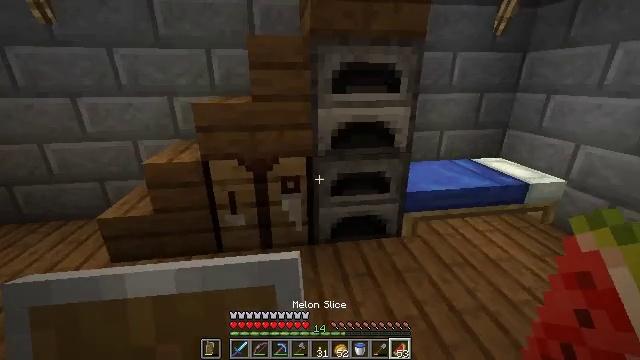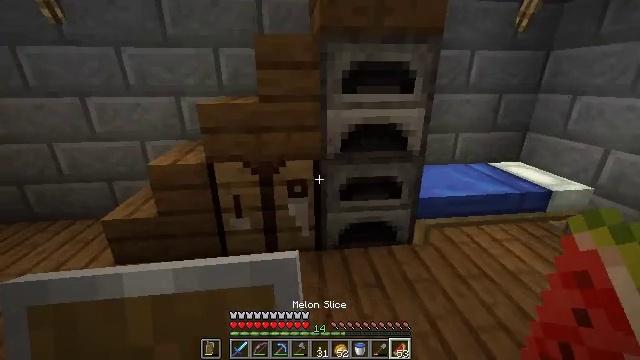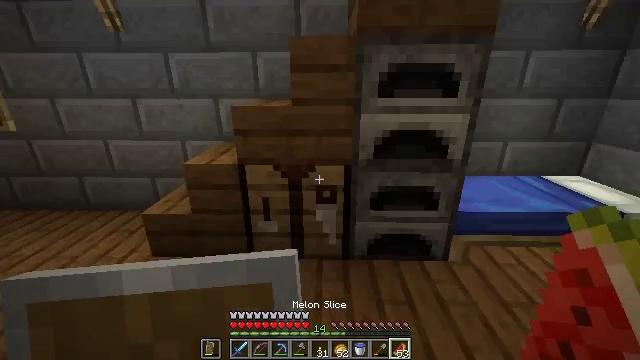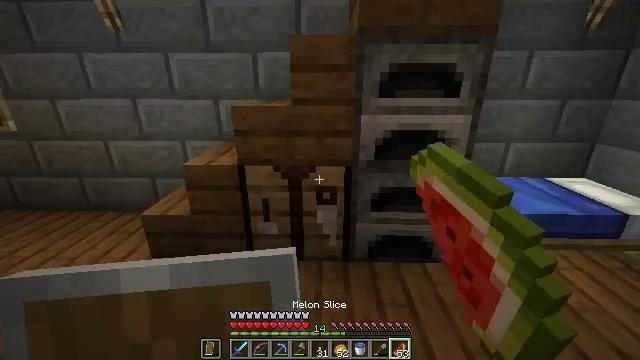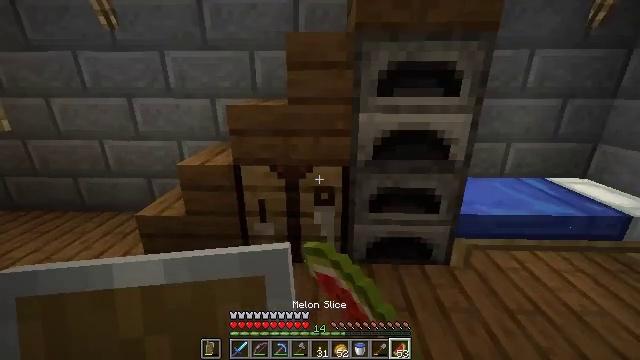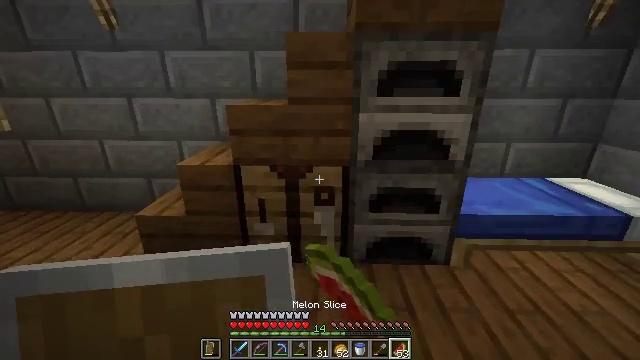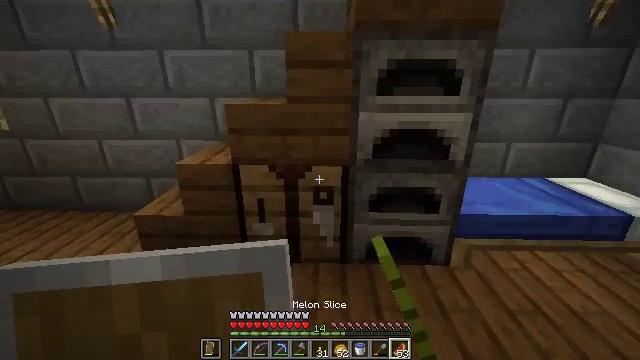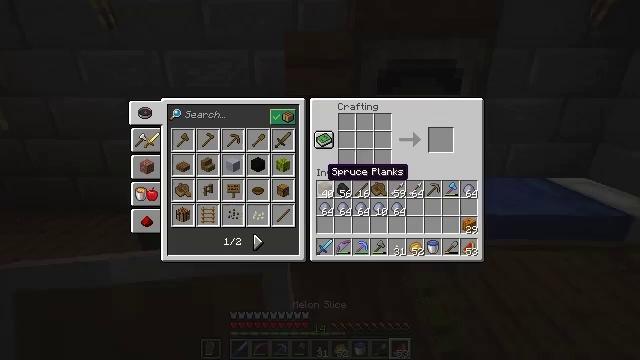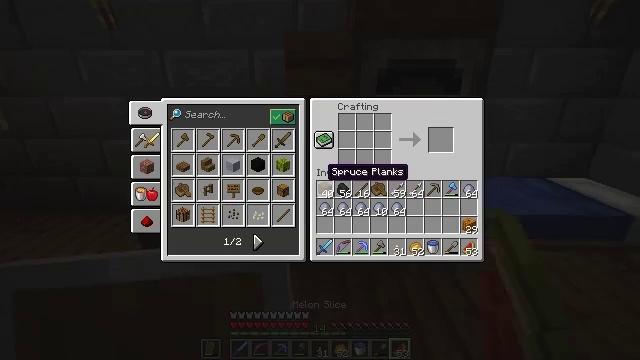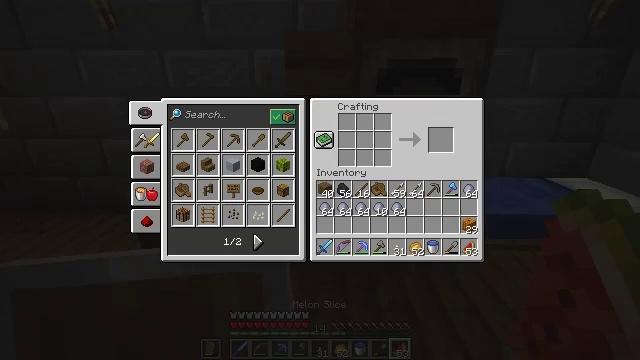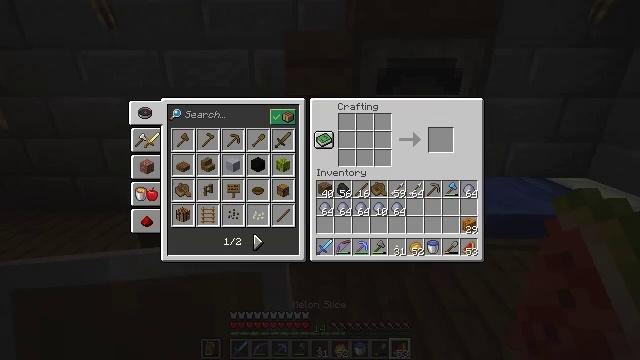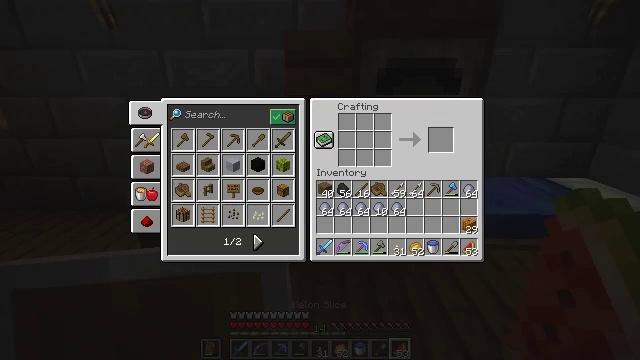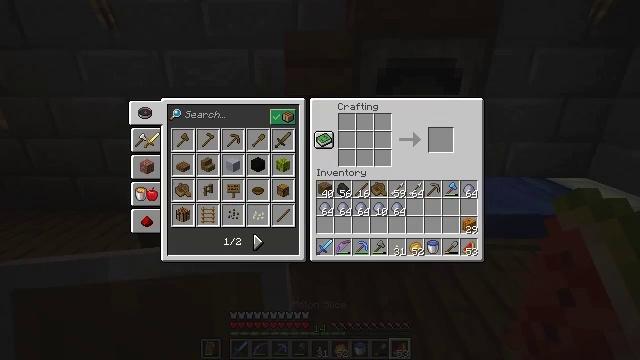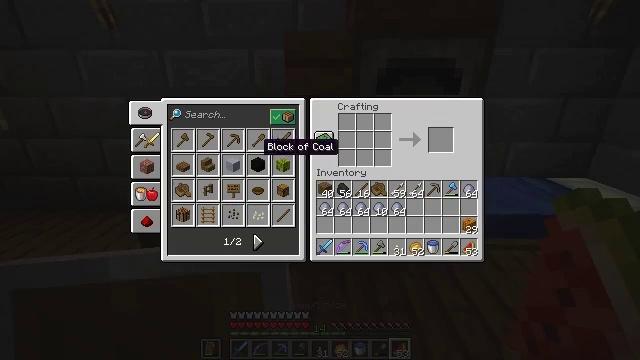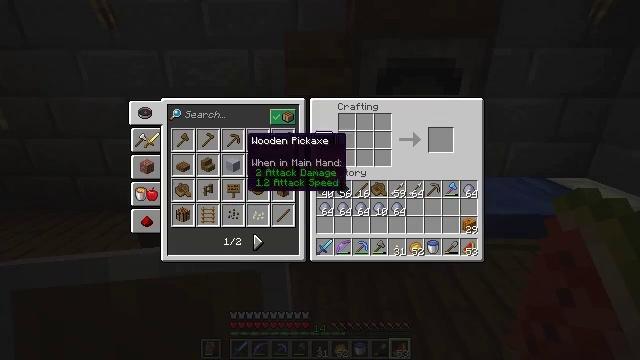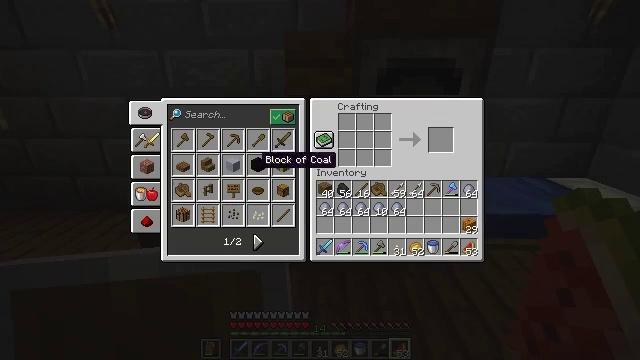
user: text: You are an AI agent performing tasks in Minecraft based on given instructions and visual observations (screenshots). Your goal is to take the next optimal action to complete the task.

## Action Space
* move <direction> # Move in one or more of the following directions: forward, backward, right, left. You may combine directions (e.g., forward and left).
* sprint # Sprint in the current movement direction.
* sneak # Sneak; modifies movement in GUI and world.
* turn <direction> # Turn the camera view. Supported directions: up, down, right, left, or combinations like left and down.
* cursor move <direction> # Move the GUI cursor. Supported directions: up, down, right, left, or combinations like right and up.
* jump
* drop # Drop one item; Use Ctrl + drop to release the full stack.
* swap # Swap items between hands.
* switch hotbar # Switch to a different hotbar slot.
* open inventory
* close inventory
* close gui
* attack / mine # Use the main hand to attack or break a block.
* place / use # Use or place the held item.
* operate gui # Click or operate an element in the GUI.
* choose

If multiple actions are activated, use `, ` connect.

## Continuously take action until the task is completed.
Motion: motion action
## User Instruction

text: Interact with the crafting table to obtain the melon.
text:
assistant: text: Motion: turn left
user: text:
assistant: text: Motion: turn left, use / place
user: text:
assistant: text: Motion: use / place
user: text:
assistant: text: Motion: use / place
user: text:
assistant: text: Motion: no_op
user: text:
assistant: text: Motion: no_op
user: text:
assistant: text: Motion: open gui
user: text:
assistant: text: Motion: no_op
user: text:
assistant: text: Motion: cursor move left
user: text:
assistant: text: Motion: no_op
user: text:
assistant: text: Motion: no_op
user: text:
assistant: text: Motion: sneak, cursor move left and up
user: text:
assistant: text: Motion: sneak, cursor move left and up
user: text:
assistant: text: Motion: sneak, cursor move left
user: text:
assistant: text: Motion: sneak, cursor move right and down
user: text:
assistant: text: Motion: sneak
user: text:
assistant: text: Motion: sneak, cursor move right
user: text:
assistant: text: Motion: sneak
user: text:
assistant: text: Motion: sneak, cursor move left
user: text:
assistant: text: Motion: sneak, cursor move left and down
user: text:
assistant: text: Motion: sneak, cursor move left
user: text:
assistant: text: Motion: sneak, cursor move left
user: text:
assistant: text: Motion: sneak, cursor move left and up
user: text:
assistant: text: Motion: sneak, cursor move left and up
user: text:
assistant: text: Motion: sneak, cursor move up
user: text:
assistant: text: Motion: operate gui
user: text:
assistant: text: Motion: operate gui
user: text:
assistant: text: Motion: no_op
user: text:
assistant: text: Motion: no_op
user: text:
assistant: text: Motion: no_op